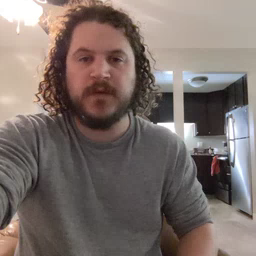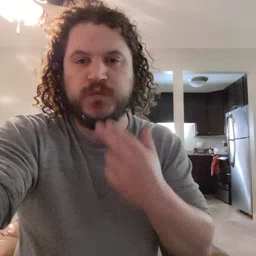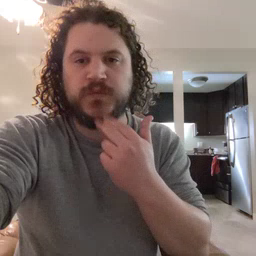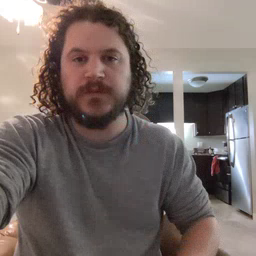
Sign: cute